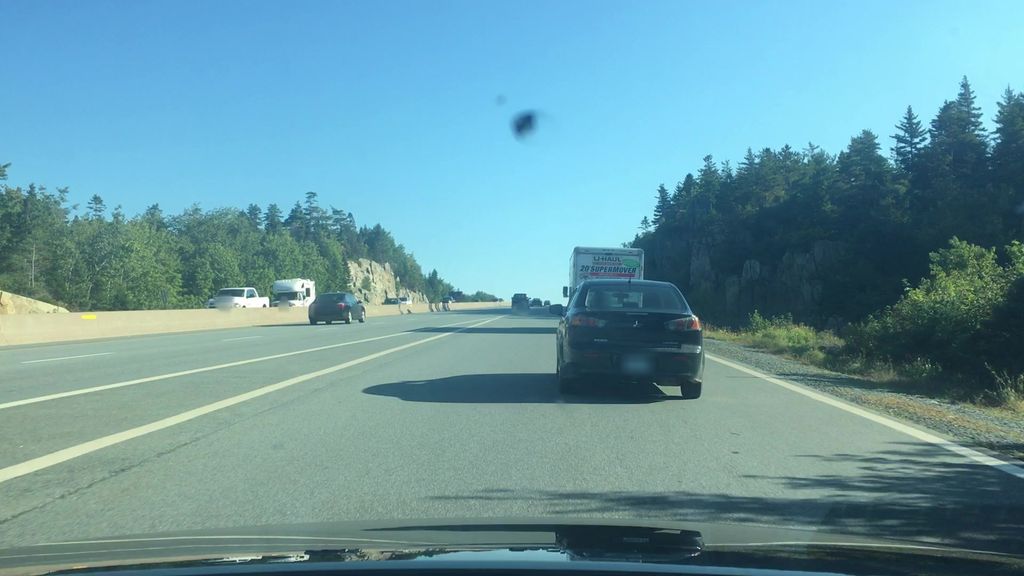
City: halifax